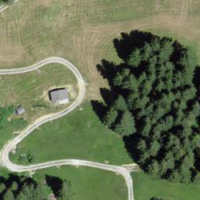
EUNIS habitat code: 24
Species observed at this site:
Arnica montana